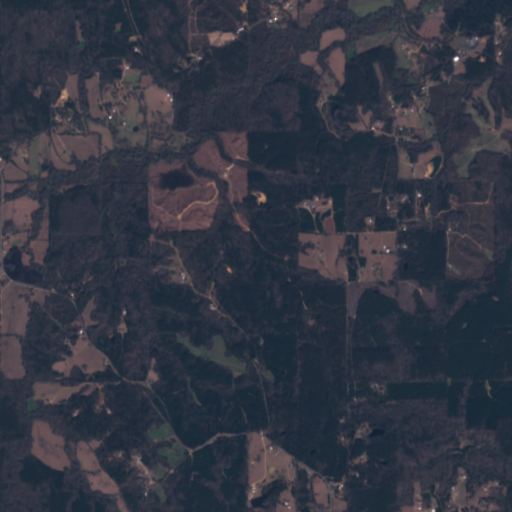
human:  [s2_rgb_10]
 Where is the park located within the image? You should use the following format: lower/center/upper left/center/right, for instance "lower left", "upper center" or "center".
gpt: The park is located in the upper left of the image.
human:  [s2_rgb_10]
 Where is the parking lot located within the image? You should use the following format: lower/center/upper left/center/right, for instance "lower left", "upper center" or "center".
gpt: There is no parking lot in the image.